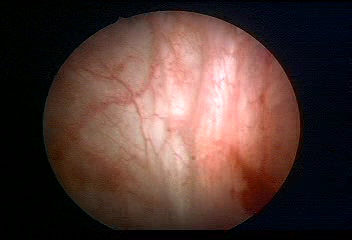
Modality: WLC
Class: Normal mucosa
Bladder cancer association: No